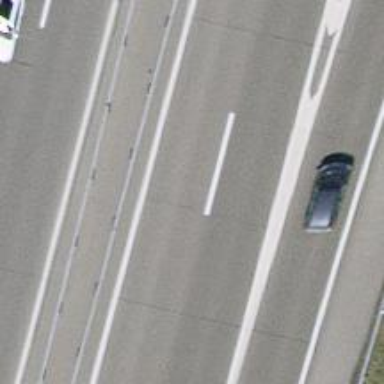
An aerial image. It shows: Asphalt motorway.